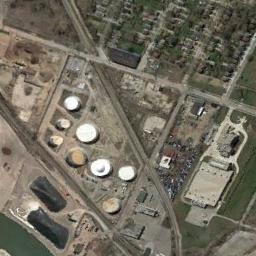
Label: storage_tank